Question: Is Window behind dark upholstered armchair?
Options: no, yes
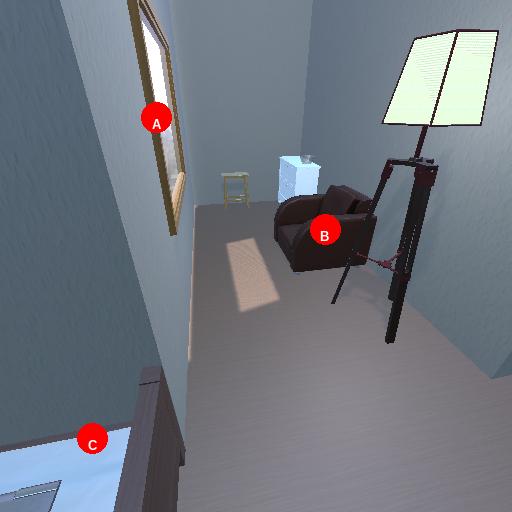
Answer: no